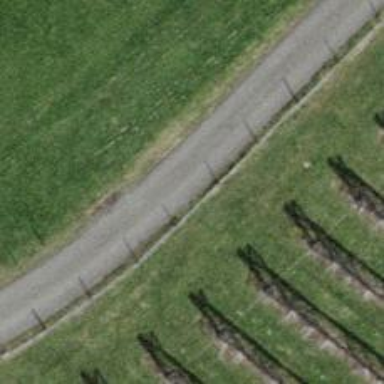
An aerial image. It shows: Residential road with grade 1 agricultural track. It is commonly used by agricultural vehicles.